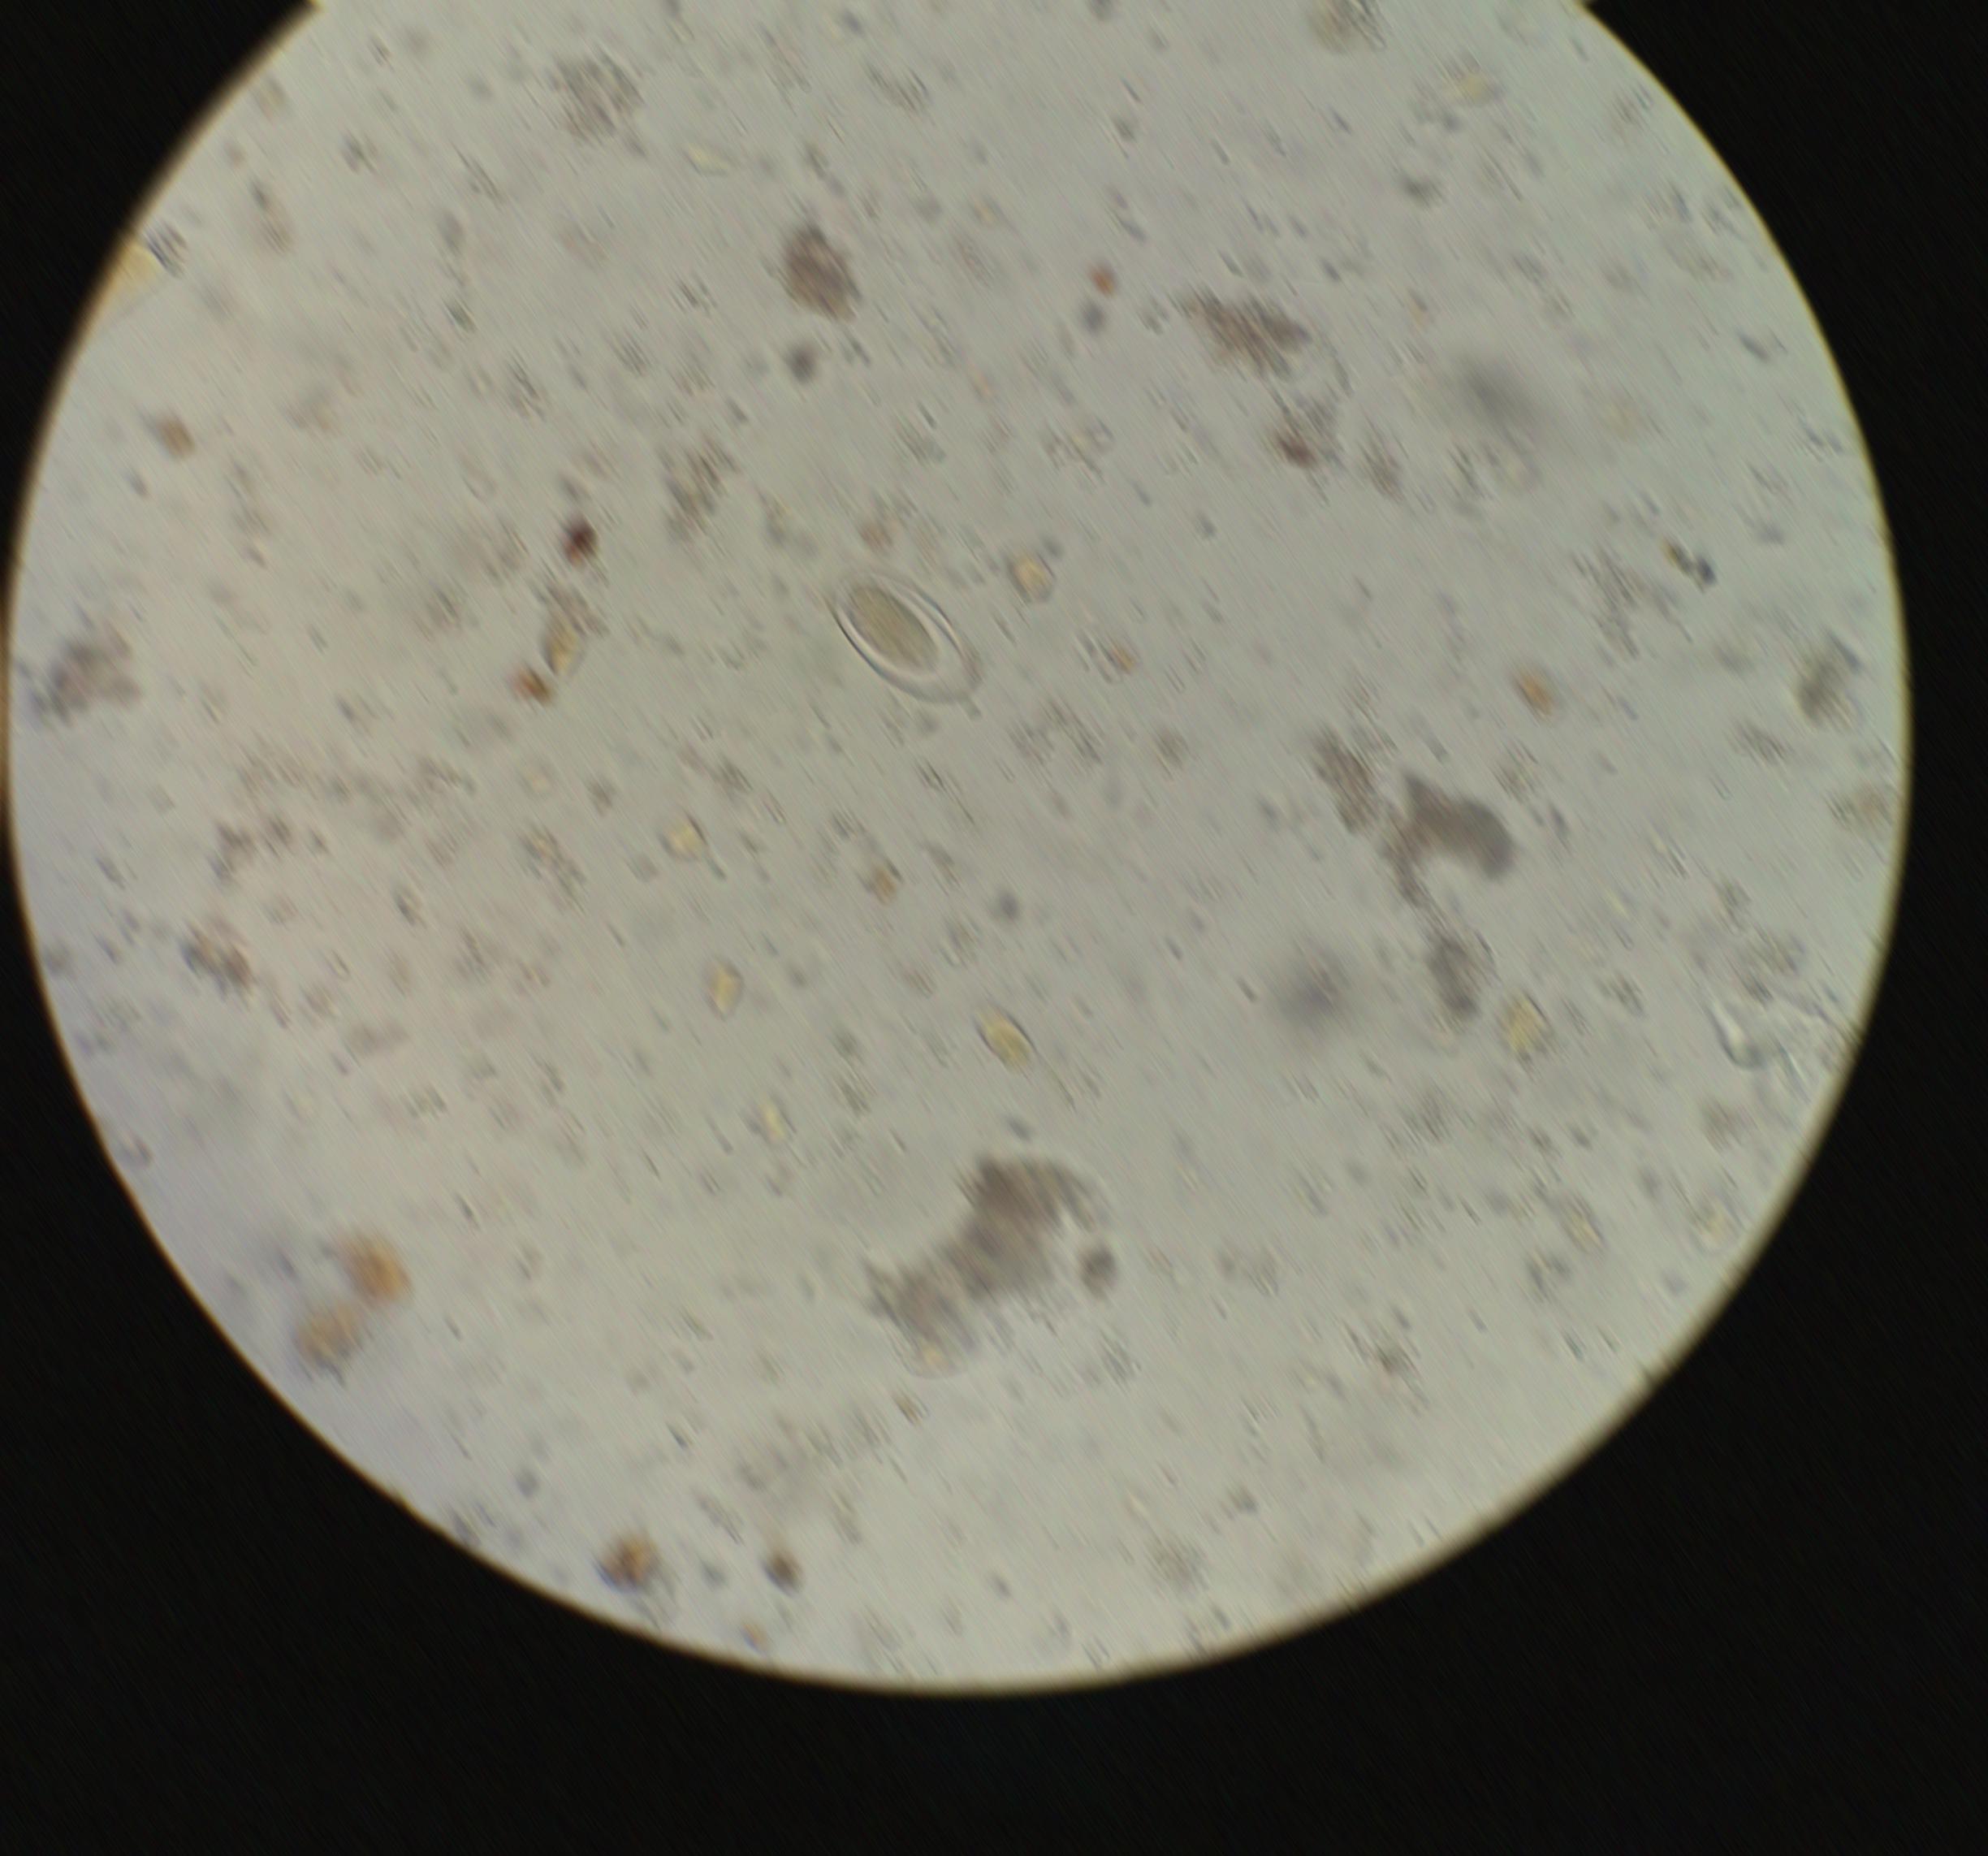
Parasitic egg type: Enterobius vermicularis